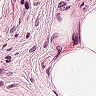
Metastatic tissue present: no